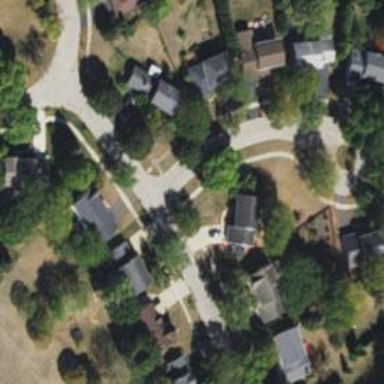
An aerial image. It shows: Residential road with asphalt surface and separate sidewalk.